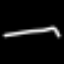
Label: line